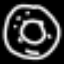
Label: donut